Chest X-ray. View position: AP
Patient age: 34
Patient sex: F
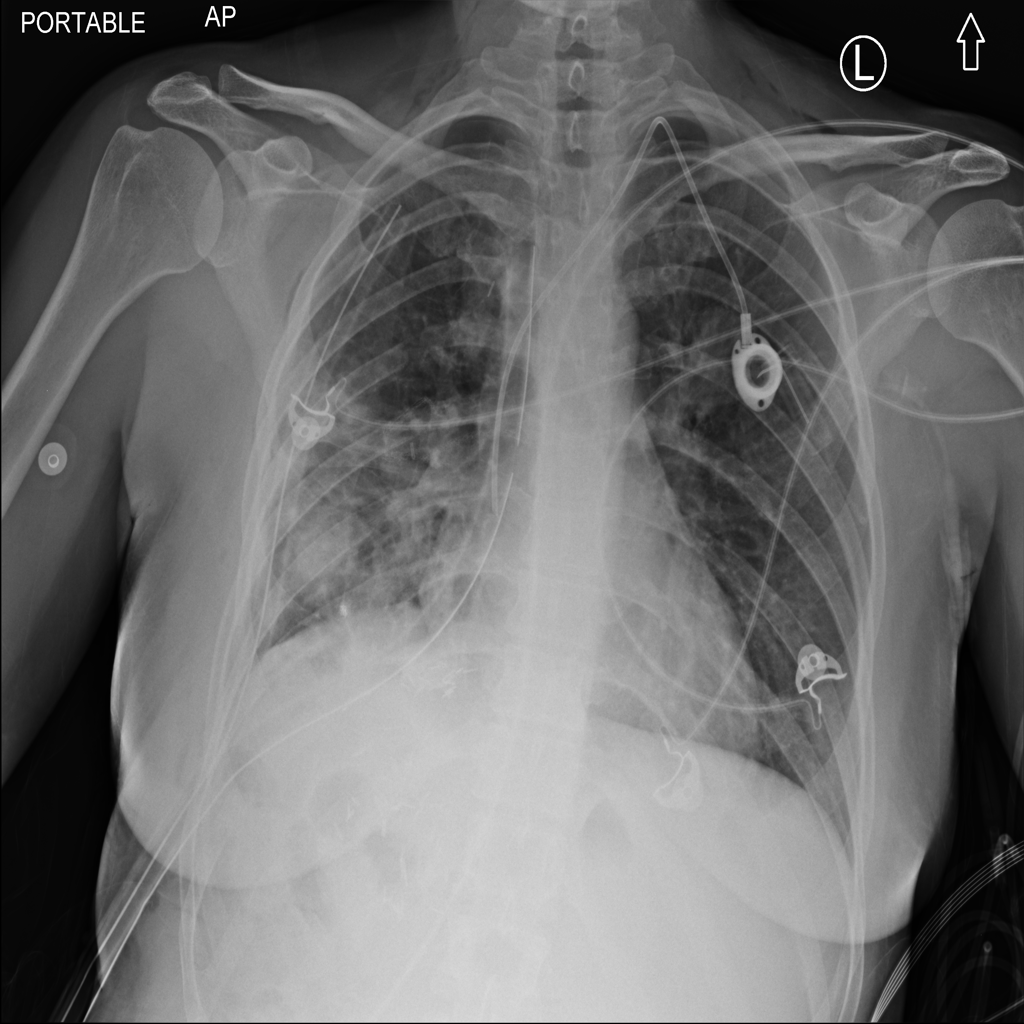
Finding: Pneumothorax